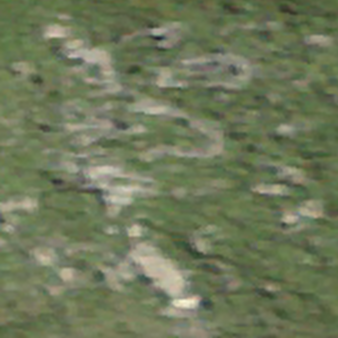
Label: other